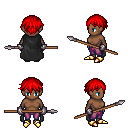
a pixel art fantasy rpg character, female body template, human, dark skin, black cape, magenta pants, red short bangs hairstyle, metal gloves, gold boots, spear, four views (front, back, left, right), 2x2 character sprite sheet, small pixel art, hard edges, no anti-aliasing